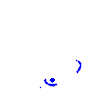
Particle: electron